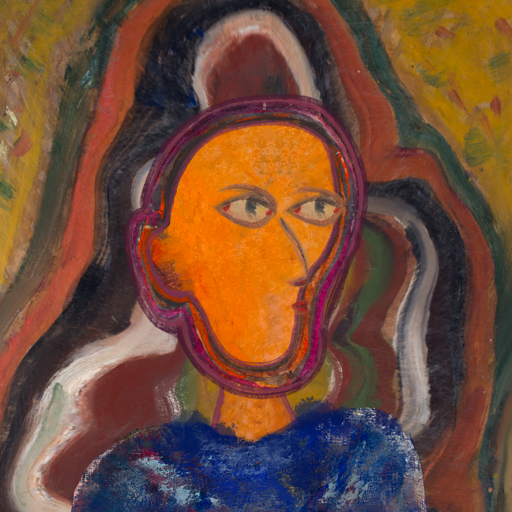
Background: AfterRaid, Head And Neck Side: Hypocrite_w_Hair, Face Side: GypsyMother, Bust: Irani, Hair Side: Blank, Head Accessory: Blank, Second Necklace: Blank, Necklace: Blank, Baby: Blank